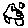
Label: car